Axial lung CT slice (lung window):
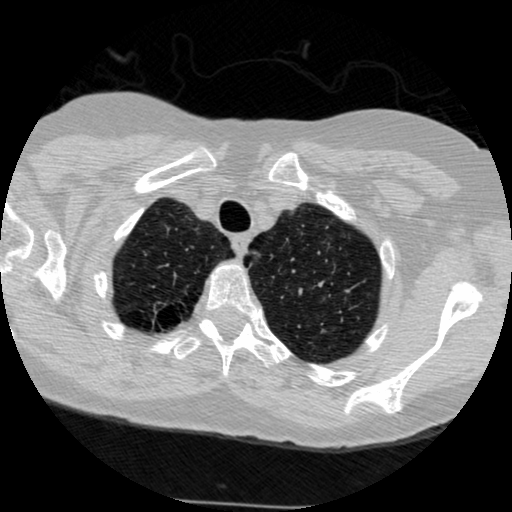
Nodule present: no